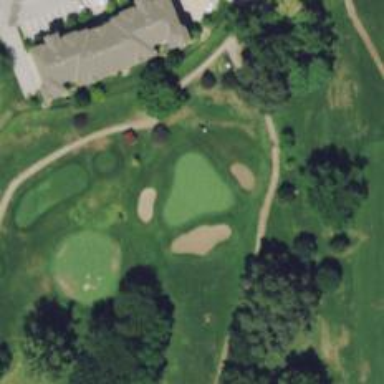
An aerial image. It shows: View of golf hole.